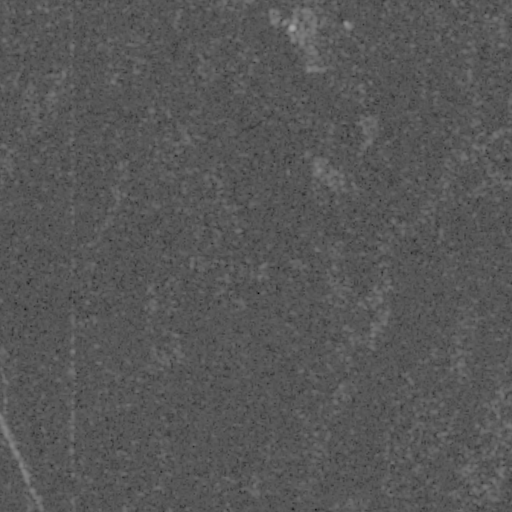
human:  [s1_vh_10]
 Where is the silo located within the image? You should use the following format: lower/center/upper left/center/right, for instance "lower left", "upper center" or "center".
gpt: The silo is located in the upper center of the image.
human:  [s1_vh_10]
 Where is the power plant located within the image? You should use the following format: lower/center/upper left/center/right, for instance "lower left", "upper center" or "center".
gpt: There is no power plant in the image.

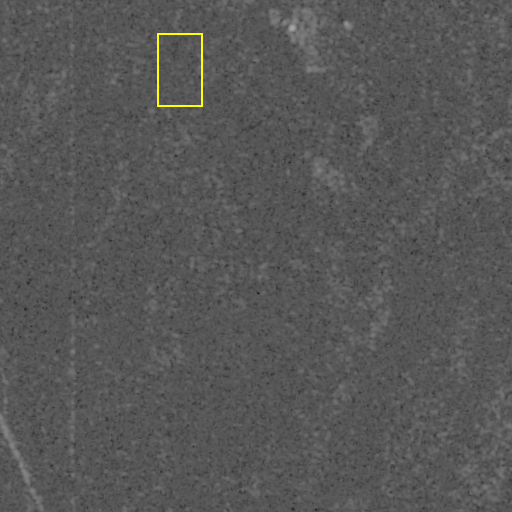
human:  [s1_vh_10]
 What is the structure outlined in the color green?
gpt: There is no green outline.
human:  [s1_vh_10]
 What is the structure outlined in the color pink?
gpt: There is no structure outlined in pink.